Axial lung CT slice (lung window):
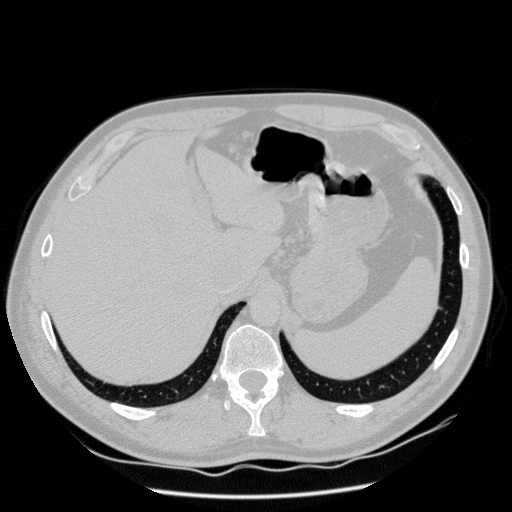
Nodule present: no